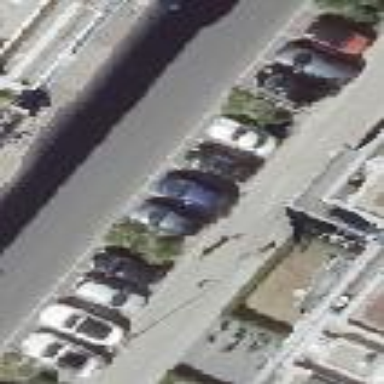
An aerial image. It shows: Street-side parking area.